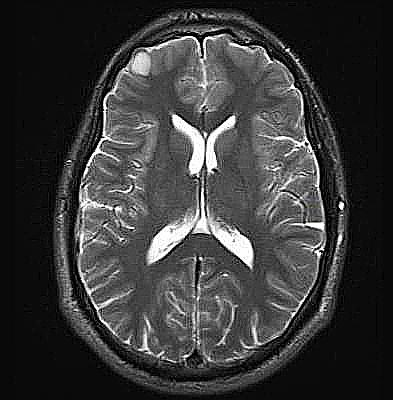
Label: notumor